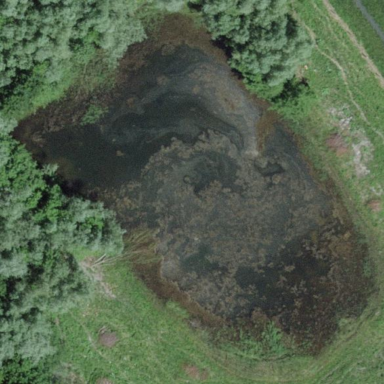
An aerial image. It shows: Pond with natural water.